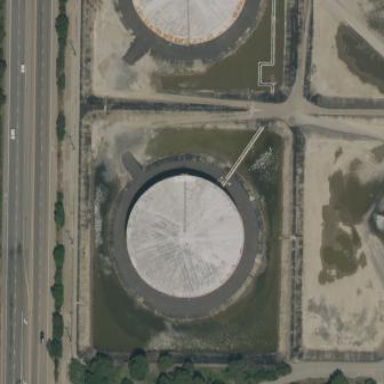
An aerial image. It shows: Storage tank building.